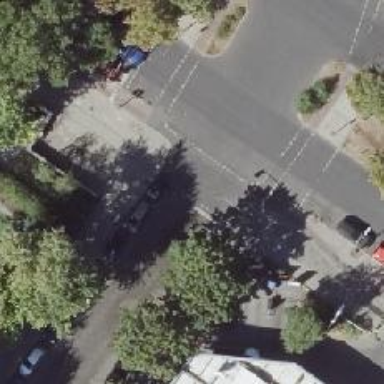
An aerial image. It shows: Road with traffic signals.